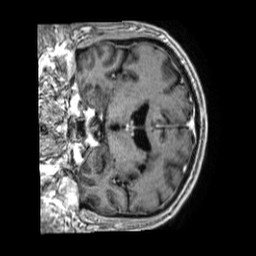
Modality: T1w
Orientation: coronal
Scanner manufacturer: philips
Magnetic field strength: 1.5 T
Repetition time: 0.007012 s
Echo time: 0.00317 s